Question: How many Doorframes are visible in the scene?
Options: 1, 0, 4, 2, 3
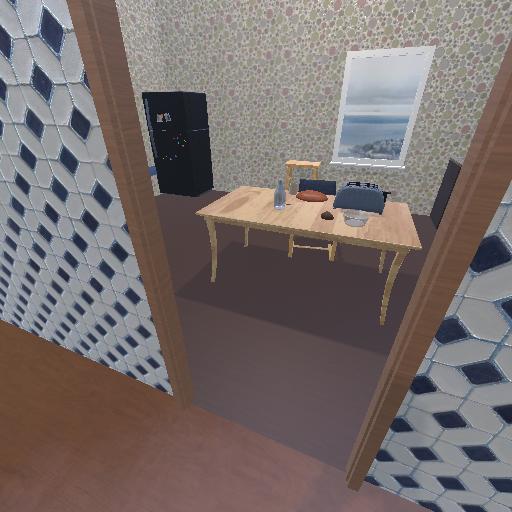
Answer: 1